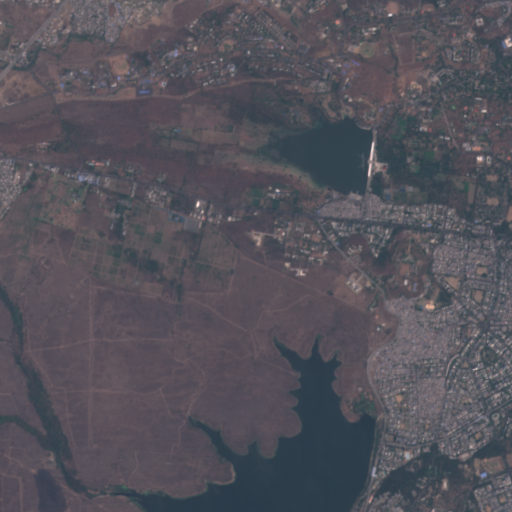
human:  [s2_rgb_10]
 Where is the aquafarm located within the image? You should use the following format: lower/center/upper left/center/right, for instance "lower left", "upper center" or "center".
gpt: The aquafarm is located in the upper right of the image.
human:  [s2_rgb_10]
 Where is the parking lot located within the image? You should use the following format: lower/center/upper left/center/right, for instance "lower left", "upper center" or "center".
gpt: The parking lot is located in the lower right of the image.
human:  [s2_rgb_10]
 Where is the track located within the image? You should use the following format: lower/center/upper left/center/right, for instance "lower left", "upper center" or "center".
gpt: The track is located in the lower right of the image.
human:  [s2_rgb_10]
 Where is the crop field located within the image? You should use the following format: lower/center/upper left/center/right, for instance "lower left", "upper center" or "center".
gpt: There is no crop field in the image.